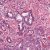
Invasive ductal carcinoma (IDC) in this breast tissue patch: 1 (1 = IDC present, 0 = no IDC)